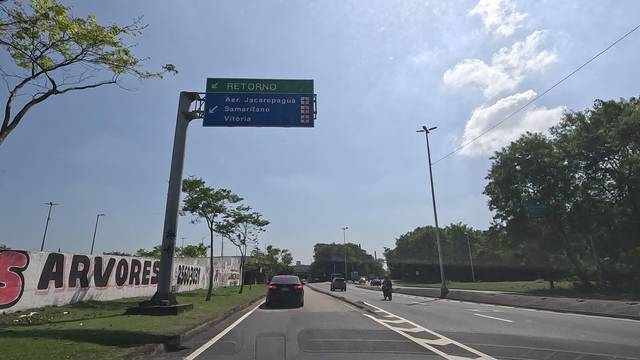
Region: Brazil
Coordinates: -22.981, -43.366